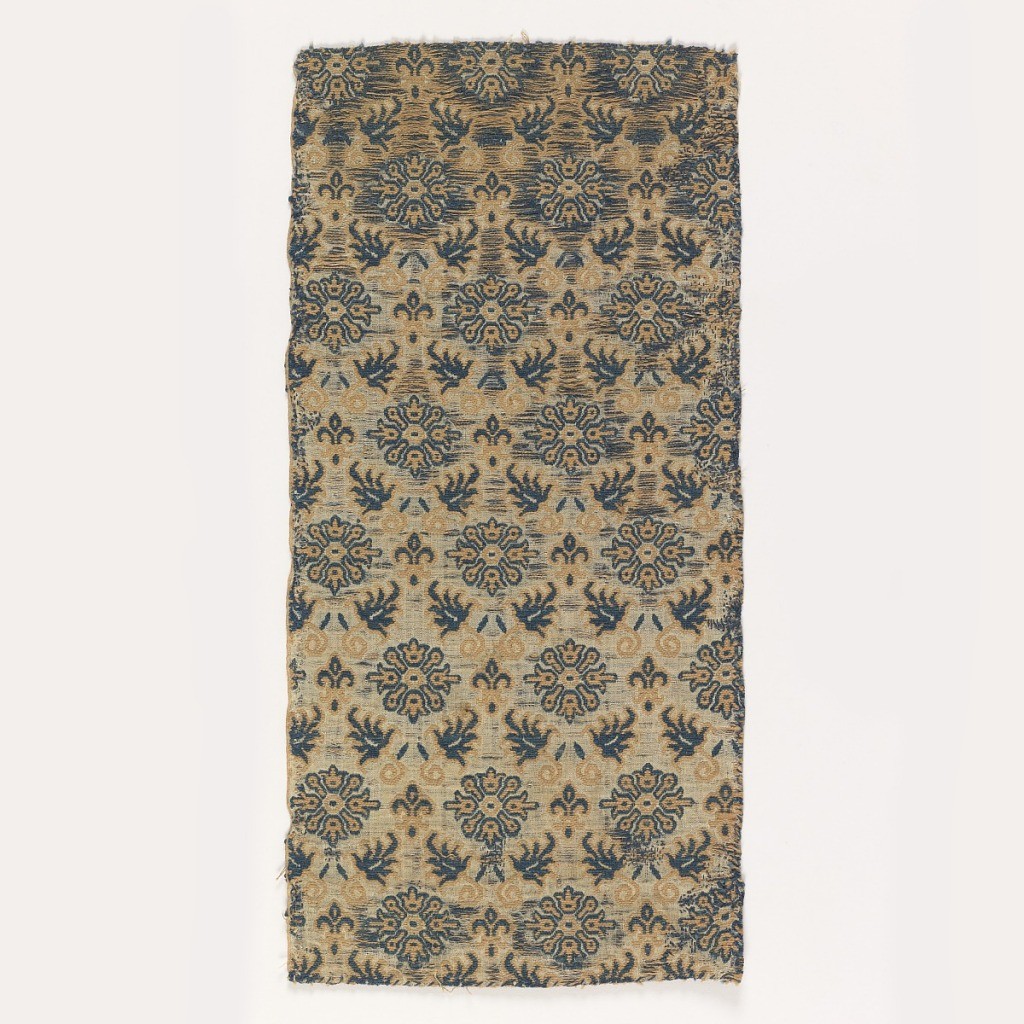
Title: Fragment
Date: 17th century
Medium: silk, cotton Technique: plain weave plus plain weave
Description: Detached circular flower motifs.